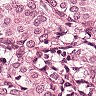
Metastatic tissue present: yes